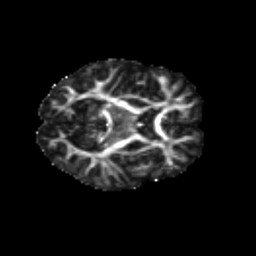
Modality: FA
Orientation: axial
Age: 10
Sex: female
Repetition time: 9.4 s
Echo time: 0.089 s